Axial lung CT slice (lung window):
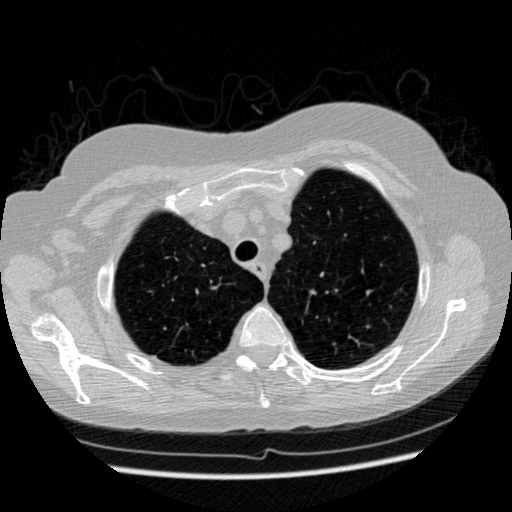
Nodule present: no